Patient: sex M, age 72
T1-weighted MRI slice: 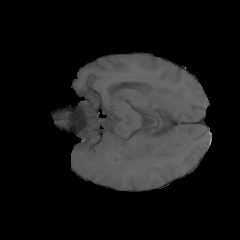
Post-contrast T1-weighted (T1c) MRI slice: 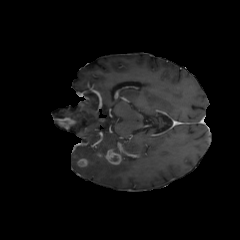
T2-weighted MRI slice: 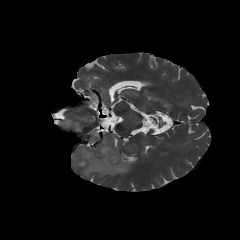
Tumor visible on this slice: yes
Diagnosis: Glioblastoma, IDH-wildtype
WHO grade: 4